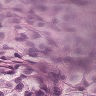
Metastatic tissue present: yes